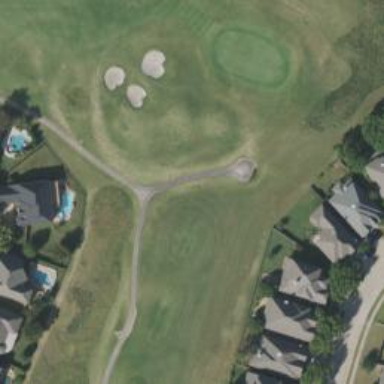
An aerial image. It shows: Service road designated as golf cart path.